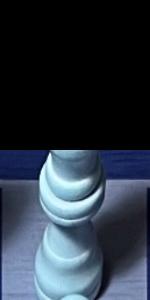
Label: Queen_White